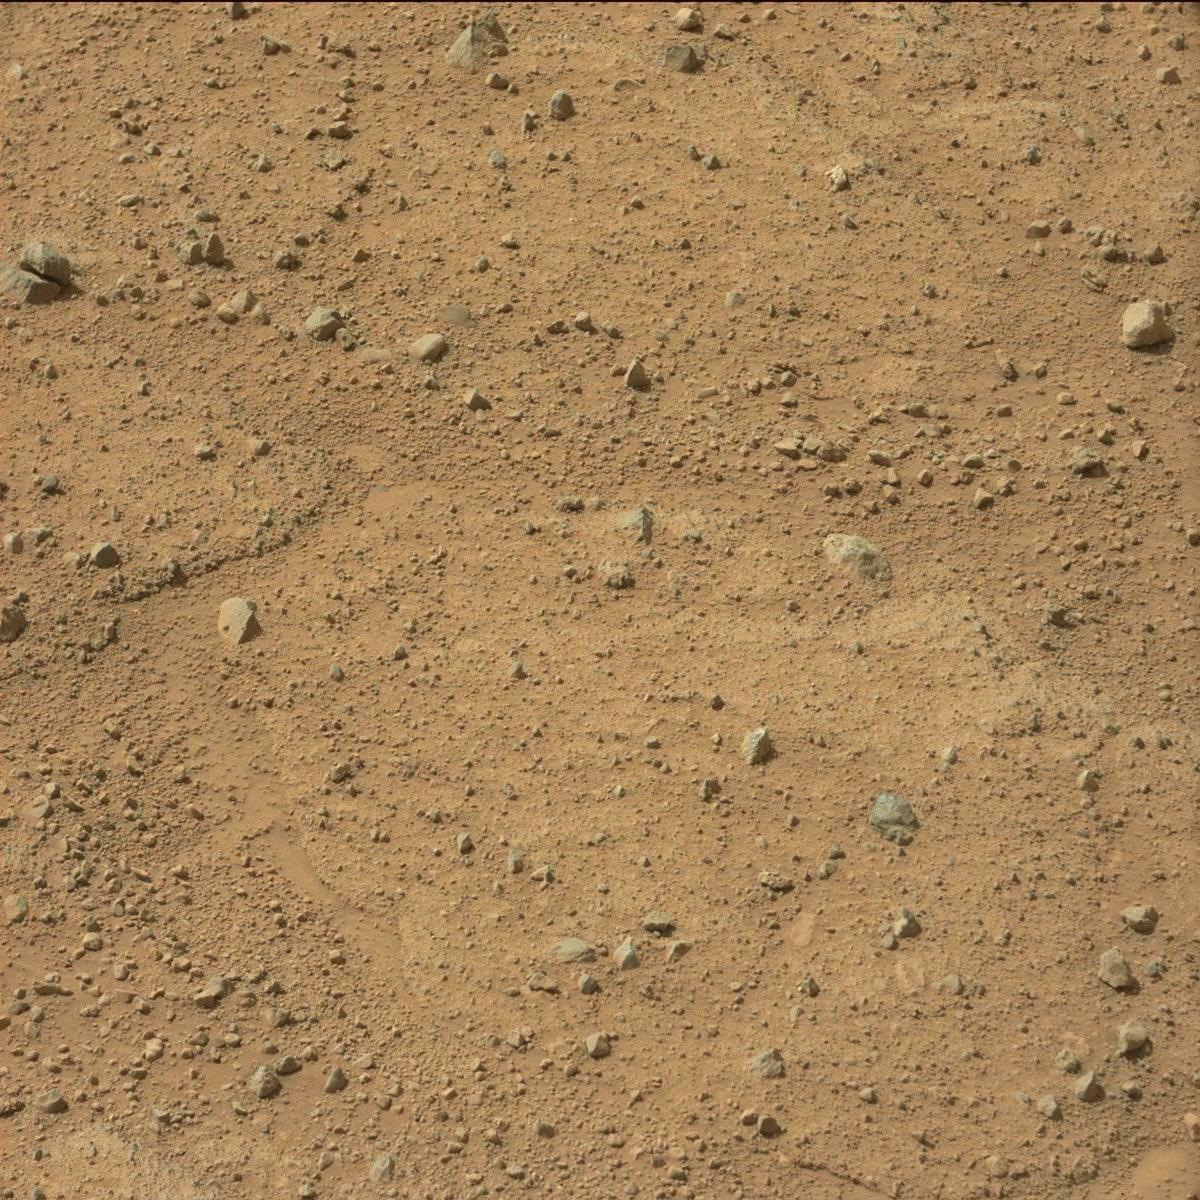
Terrain classes present: Bedrock, Rock, Sand / Soil